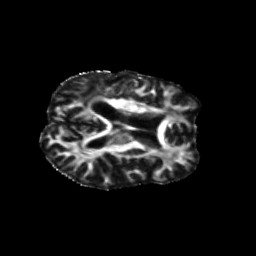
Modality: FA
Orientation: axial
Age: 58
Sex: female
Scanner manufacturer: siemens
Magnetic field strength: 3 T
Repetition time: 5.25 s
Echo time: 0.08 s